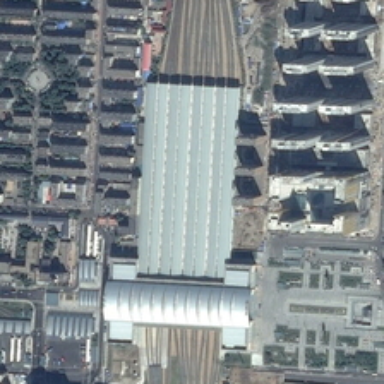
The house with a white roof is a railway station .